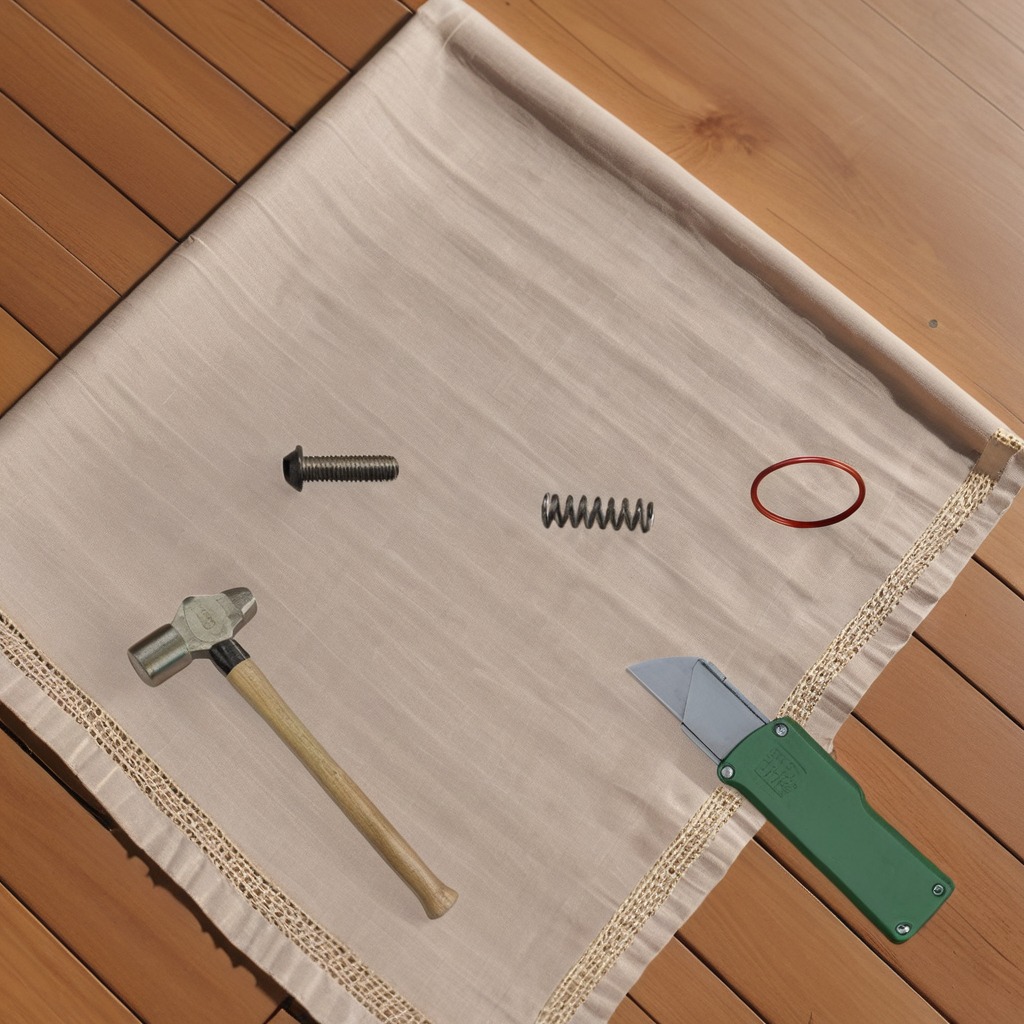
A rubber Oring, a utility knife, a metal machine screw, a hammer, and a coiled metal spring is lying on the wooden table.